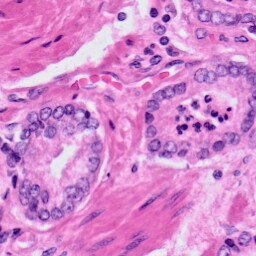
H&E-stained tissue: Prostate